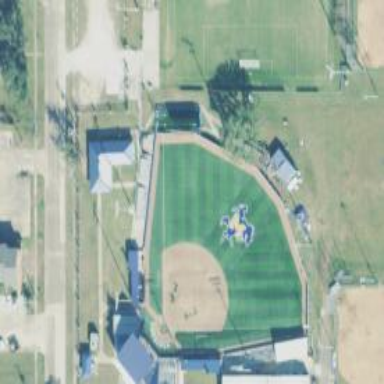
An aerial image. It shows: Stadium designed for softball games.